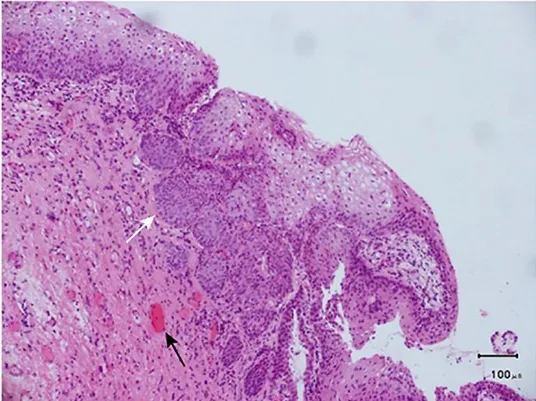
Vaginal wall biopsy. A, Squamous epithelial mucosa, with simple and pseudoepithelioma-like hyperplasia (white arrow) in some epithelium, hyperkeratosis and incomplete keratosis, and hyperplasia of interstitial small vessels (black arrow) Scale bar: 100 mum.
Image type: pathology (h&e)